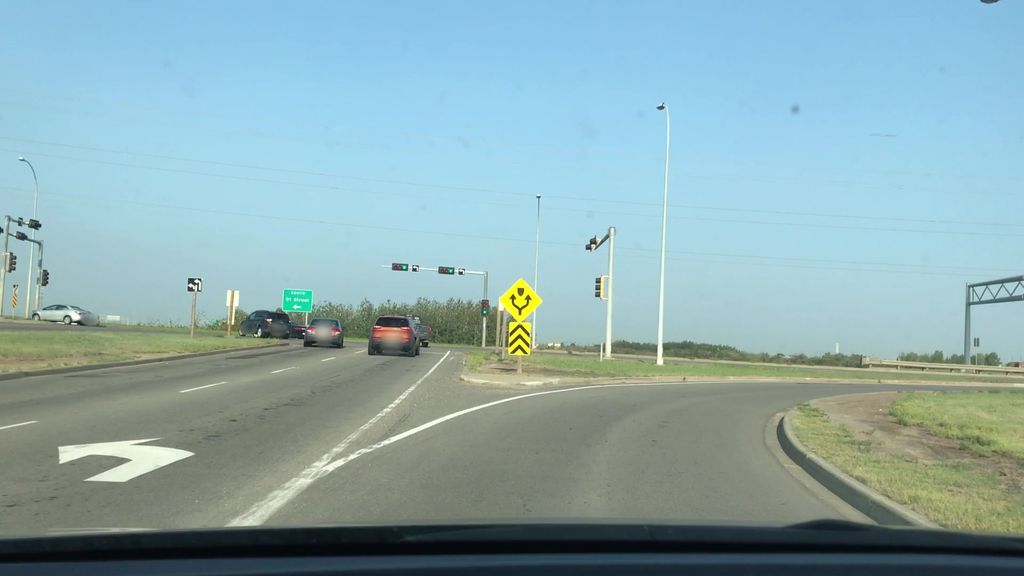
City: edmonton